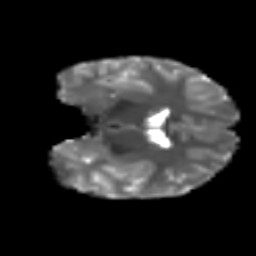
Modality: T2w
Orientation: coronal
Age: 12
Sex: male
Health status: ill
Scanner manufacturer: ge
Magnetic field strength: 3 T
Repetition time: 6.752 s
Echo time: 0.079 s